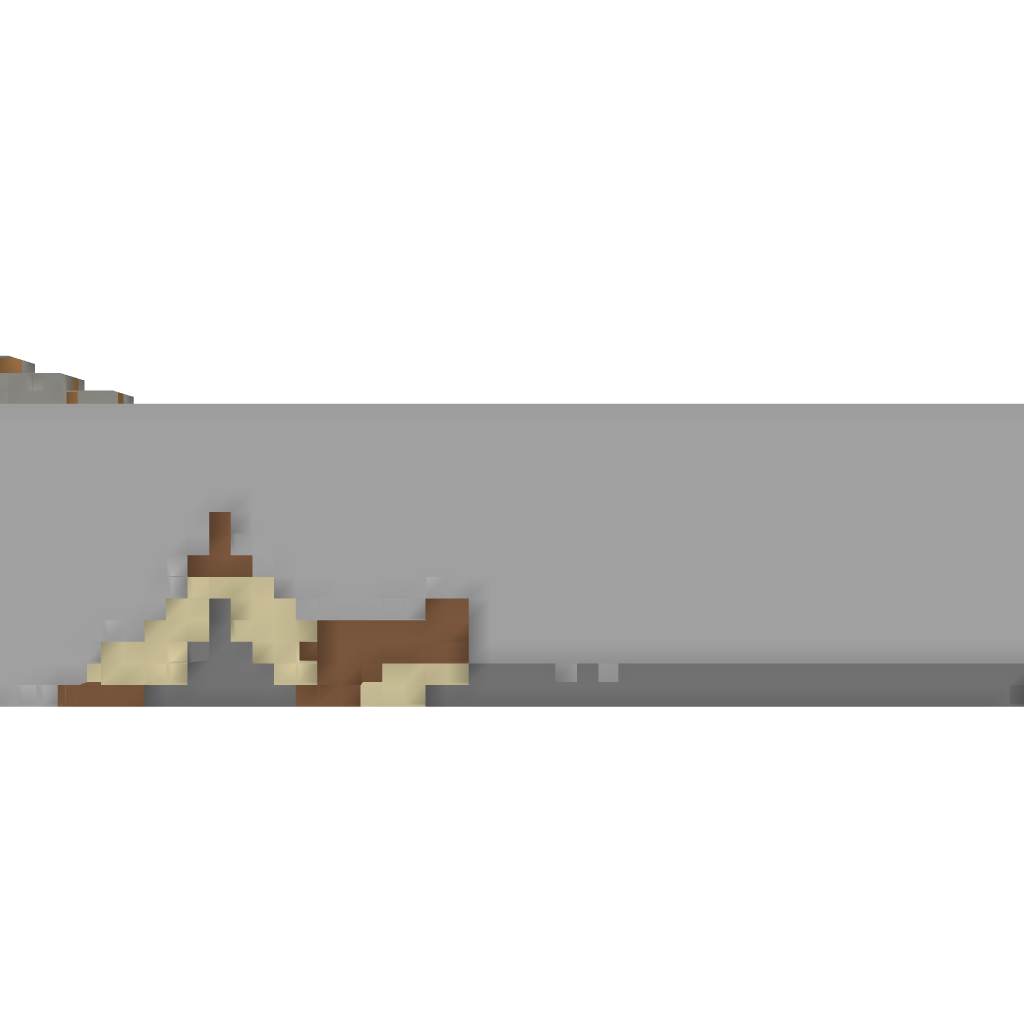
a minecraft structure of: Underwater Home